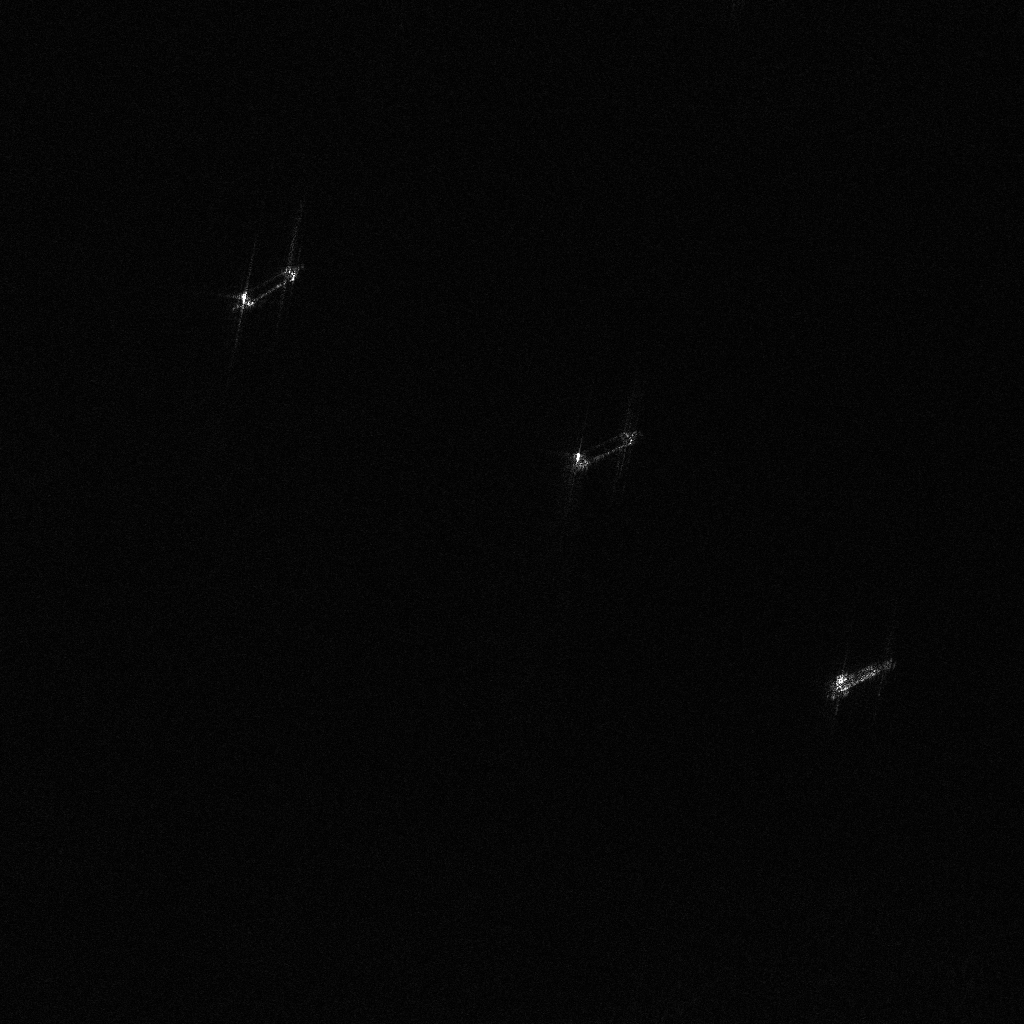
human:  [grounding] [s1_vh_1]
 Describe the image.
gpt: In the satellite image, there is  <ref>1 small dredger </ref> <box>[[24, 23, 27, 31, 56]]</box> located at top left,  <ref>1 small dredger </ref> <box>[[57, 39, 60, 47, 67]]</box> located at center,  <ref>1 large container </ref> <box>[[82, 62, 84, 69, 67]]</box> located at right.